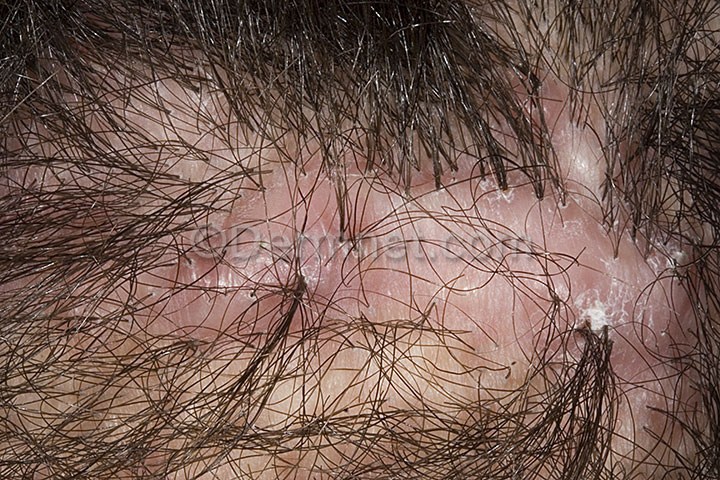
Disease: Hair Loss Photos Alopecia and other Hair Diseases